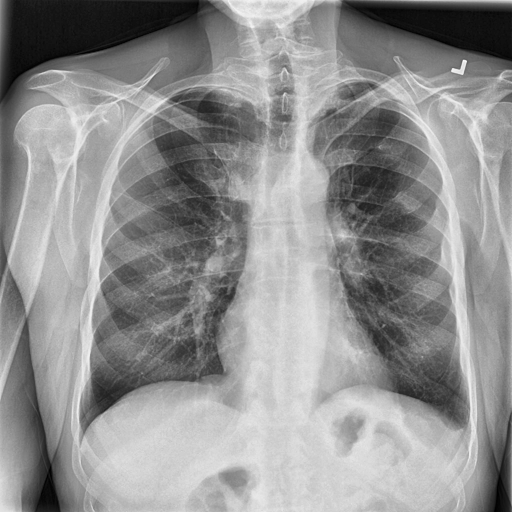
Finding: NORMAL